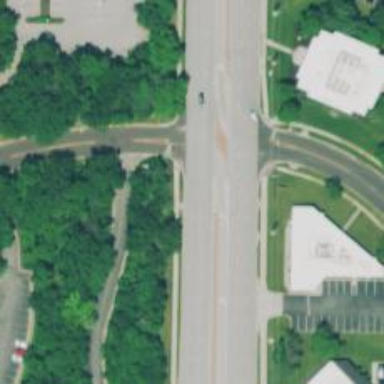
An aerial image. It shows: Dash road marking.